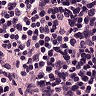
Metastatic tissue present: no